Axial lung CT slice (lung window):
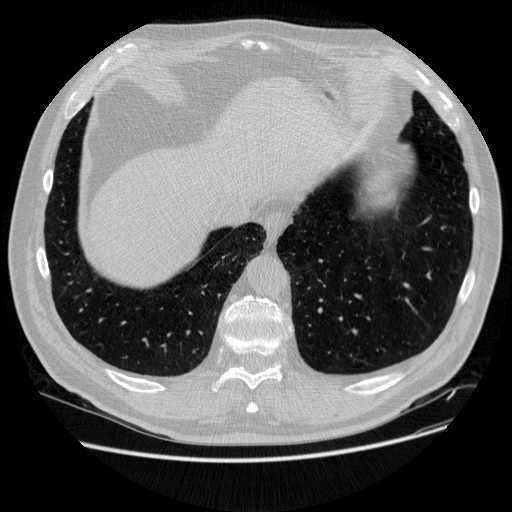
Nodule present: no